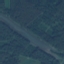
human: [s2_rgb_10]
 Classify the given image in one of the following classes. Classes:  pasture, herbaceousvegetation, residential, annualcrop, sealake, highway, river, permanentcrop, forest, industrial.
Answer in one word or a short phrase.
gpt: River